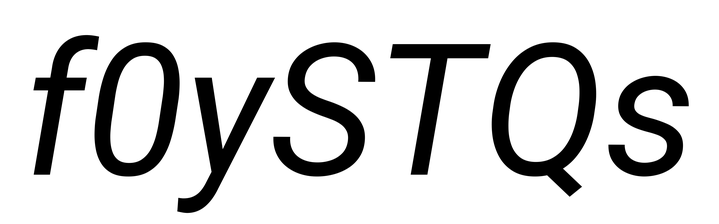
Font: Roboto-Italic_Italic